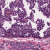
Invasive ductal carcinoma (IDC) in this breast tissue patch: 1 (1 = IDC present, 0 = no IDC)